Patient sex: M
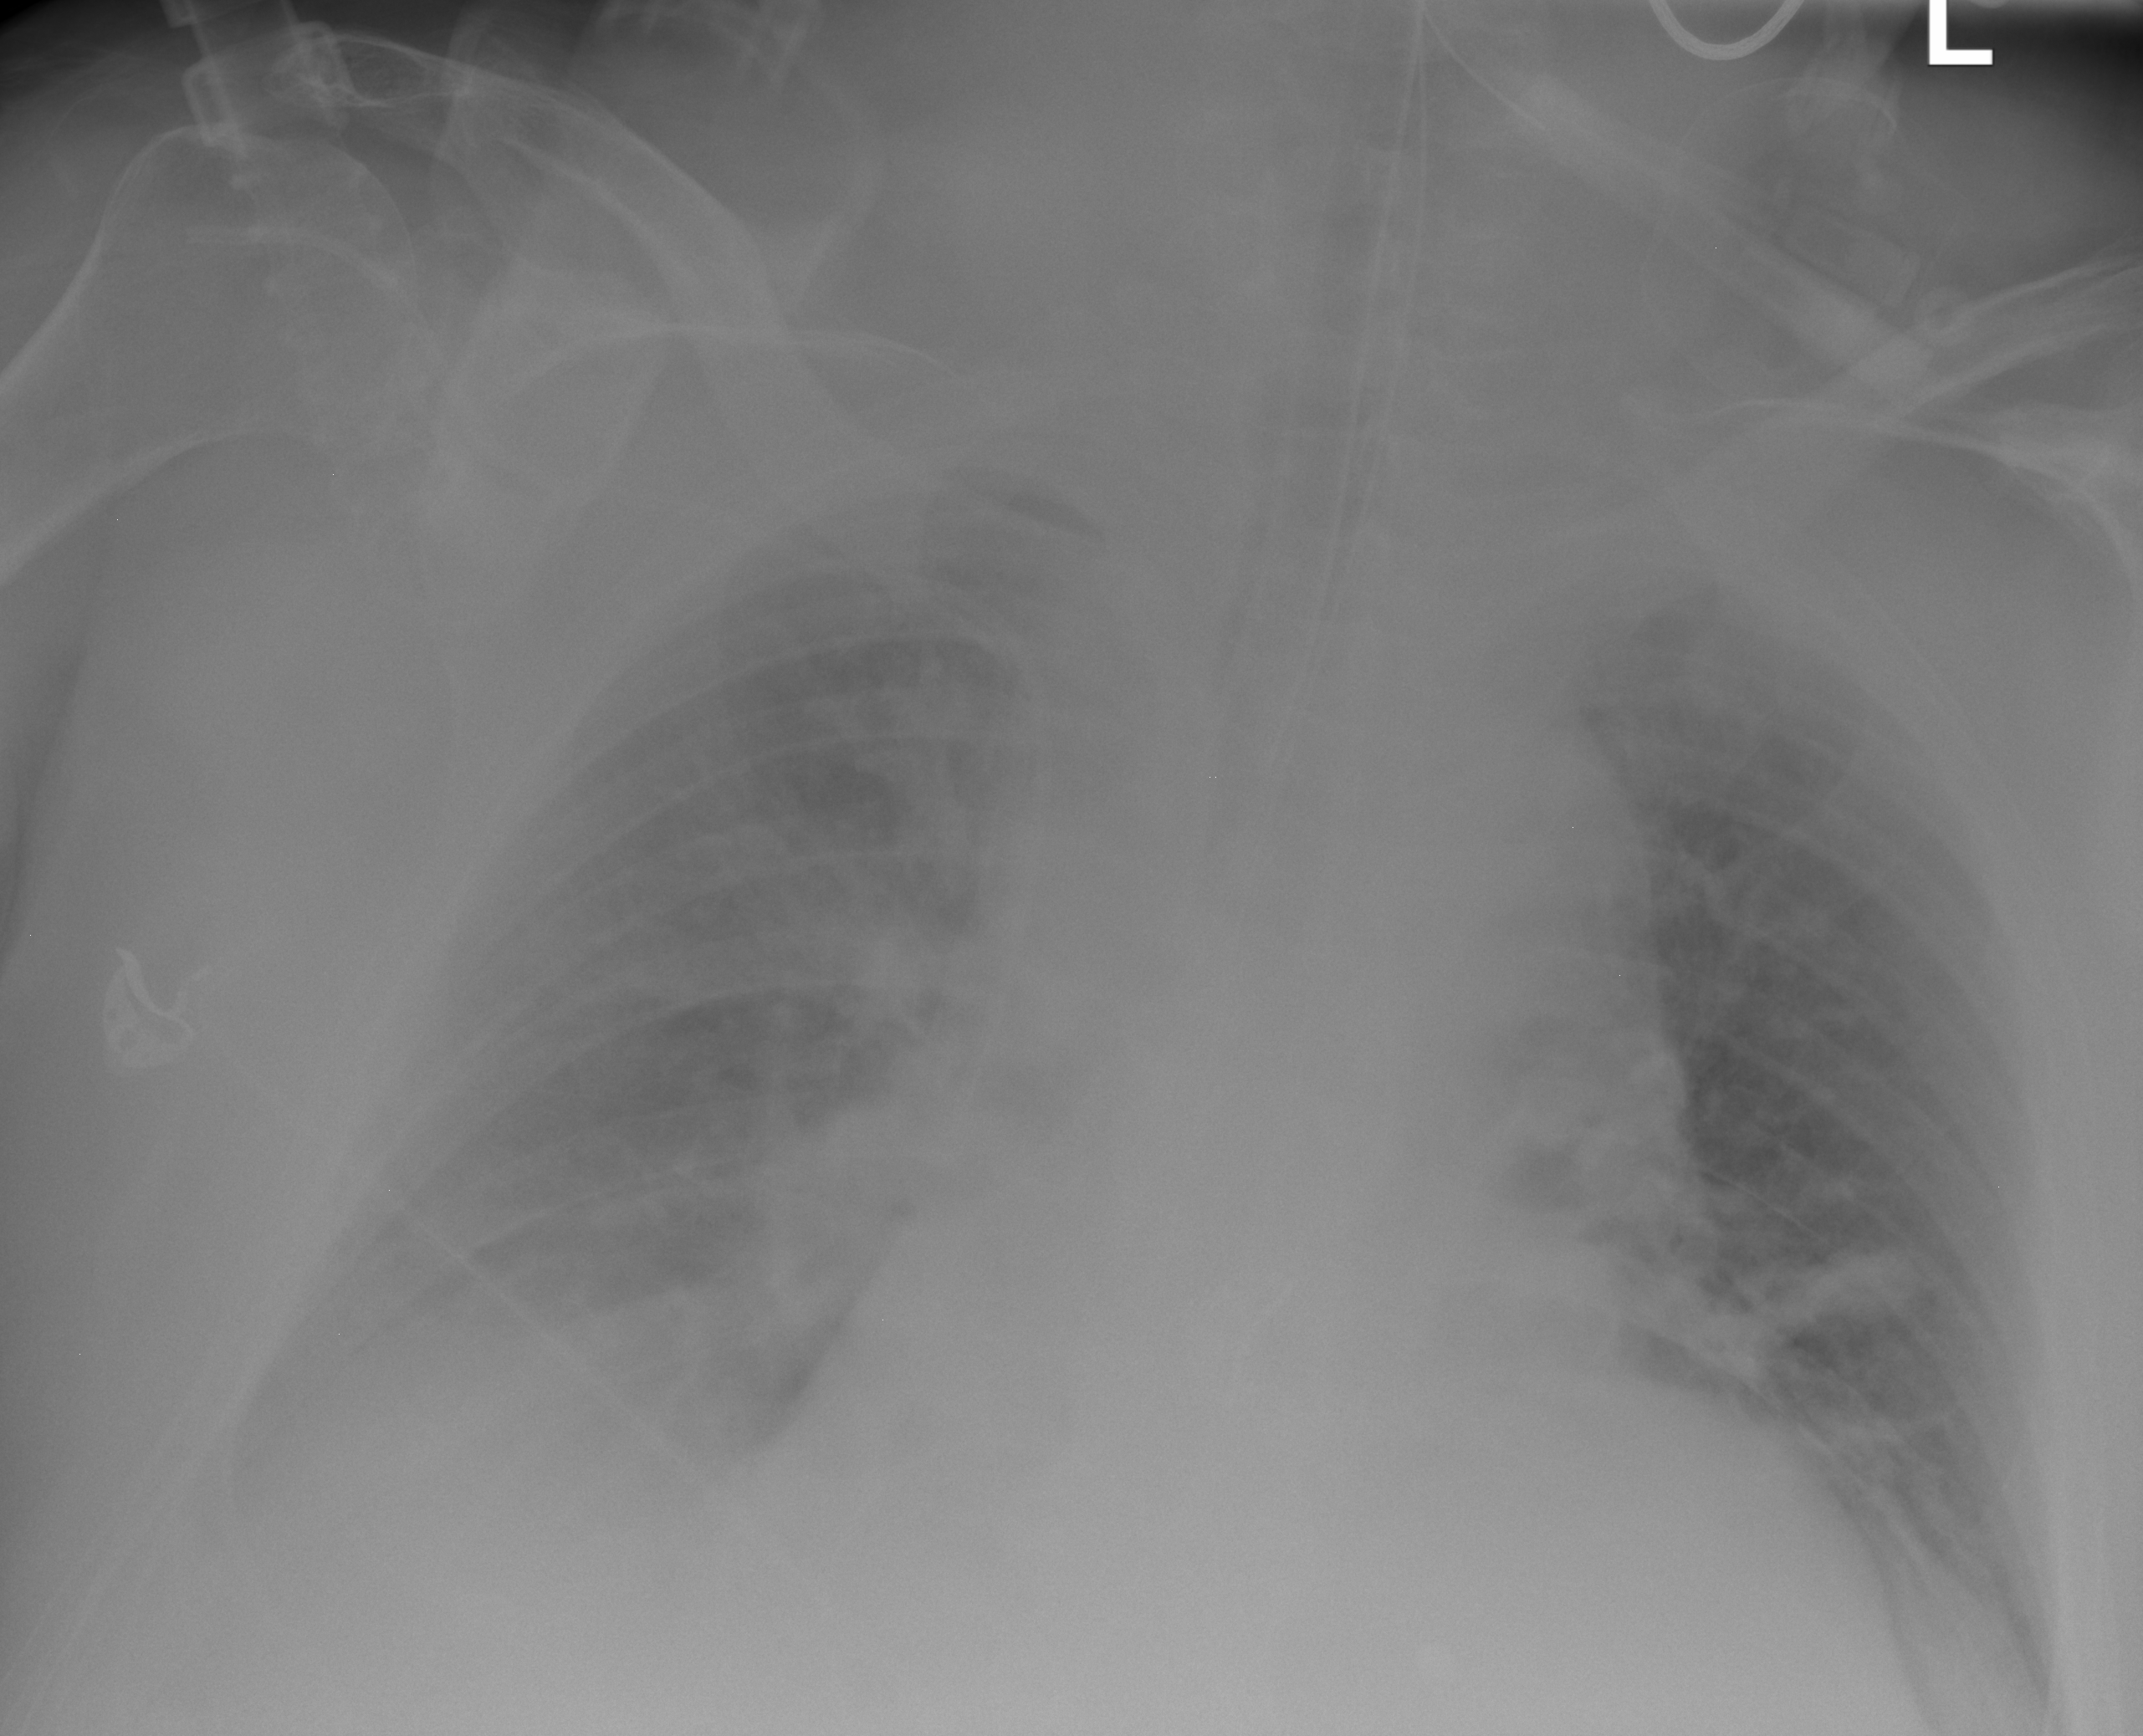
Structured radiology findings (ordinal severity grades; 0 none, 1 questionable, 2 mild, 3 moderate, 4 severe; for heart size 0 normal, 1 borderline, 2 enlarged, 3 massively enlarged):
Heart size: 2
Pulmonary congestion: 0
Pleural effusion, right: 2
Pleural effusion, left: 0
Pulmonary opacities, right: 0
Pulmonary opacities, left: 0
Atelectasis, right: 2
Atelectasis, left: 0